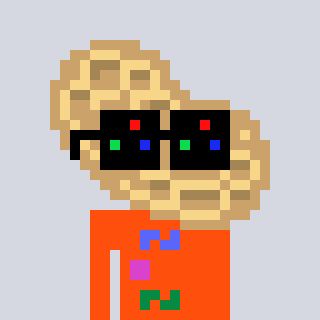
a pixel art character with square black sunglasses, a peanut-shaped head and a orange-colored body on a cool background